Question: I have a ListBox control that has been assigned to Grid.Column 0 which has a value of '*' defined for it's width, however when rendered there is a sizeable amount of space that is not being used.
I have also noticed that there is a border of sorts around the ListBox control itself, however I have not added one within the markup.
My UI (Areas of concern marked in Red):

My Markup:
'''
<Window.Resources>
<DataTemplate x:Key="GameImagesTemplate" >
<StackPanel Orientation="Vertical">
<Image Source="{Binding FileInfo.FullName}" Margin="8,8,8,8" Height="70" Width="70" />
<Label Content="{Binding Name}" Width="70" />
</StackPanel>
</DataTemplate>
<DataTemplate x:Key="GameTemplate">
<StackPanel>
<Label Content="{Binding Name}" Background="Gray" FontSize="16" />
<ListBox x:Name="imageContent" ItemsSource="{Binding FileList}" ItemTemplate="{StaticResource GameImagesTemplate}" ScrollViewer.HorizontalScrollBarVisibility="Disabled" >
<ListBox.ItemsPanel>
<ItemsPanelTemplate>
<WrapPanel Orientation="Horizontal" IsItemsHost="True" />
</ItemsPanelTemplate>
</ListBox.ItemsPanel>
</ListBox>
</StackPanel>
</DataTemplate>
</Window.Resources>
<Grid>
<Grid.ColumnDefinitions>
<ColumnDefinition Width="*"/>
<ColumnDefinition Width="Auto"/>
</Grid.ColumnDefinitions>
<ListBox x:Name="ContentList" ItemTemplate="{StaticResource GameTemplate}" Grid.Column="0" ScrollViewer.HorizontalScrollBarVisibility="Disabled" />
<StackPanel Grid.Column="1" Background="DarkGray">
<Button Click="OnLoad">_Load</Button>
<Button Click="OnSave">_Save</Button>
<Button Click="OnAdd">_Add</Button>
<Button Click="OnDelete">_Delete</Button>
</StackPanel>
</Grid>
'''
How would I go about resolving both of the issues raised. Is it the default behaviour of the ListBox control?
Many thanks
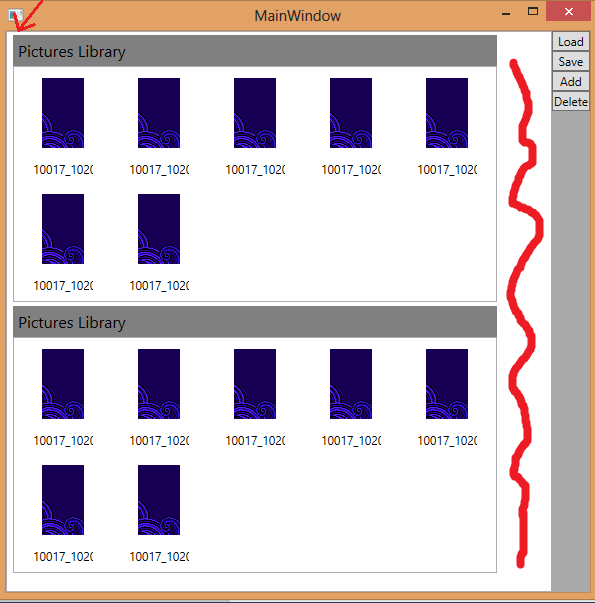
Answer: Yes, that is the default behavior.
In the case of the alignment it looks like you have a 'WrapPanel' in each 'ListBoxItem' which doesn't have quite enough space to put another item on line 1. The remaining space is unused because of the 'HorizontalContentAlignment' setting on 'ListBox' defaulting to Left. This setting is in turn bound to by the default 'ListBoxItem'. Setting 'HorizontalContentAlignment="Stretch"' on your 'ListBox' should fix that.
The outer border comes from the default setting for 'BorderBrush' and 'BorderThickness'. Setting 'BorderThickness="0"' will get rid of it entirely.
There are some other default 'Padding' settings that add some spacing in the default Styles and Templates. If you want to get more into those add a 'ListBox' to a project in Blend and make a copy of its default 'Template' and 'ItemContainerStyle' and check out the XAML. Also consider using the base 'ItemsControl' in cases where you don't need selection behavior, as it doesn't have any of these type of default settings.